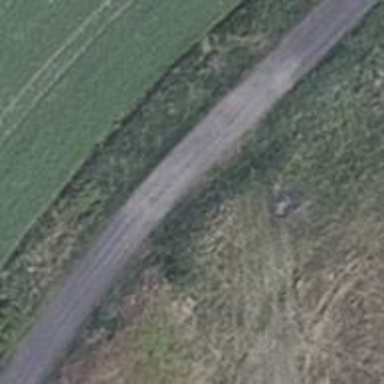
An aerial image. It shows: Well-maintained track road of grade 1.